Question: I'm making my library, and just when I thought understanding the pointers syntax, I just get confused, search on the web and get even more confused.
Basically I want to make a pool, here is what I actually want to do:

- - - -
---
'''
typedef struct {
int n;
(???)objects
} foo;
foo *the_pool;
'''
here's the code to manage my pool :
'''
void myc_pool_init ()
{
the_pool = (???)malloc(sizeof(???));
the_pool->n = 0;
the_pool->objects = NULL;
}
void myc_push_in_pool (void* object)
{
if (object != NULL) {
int i;
(???)new_pointers;
the_pool->n++;
new_pointers = (???)malloc(sizeof(???)*the_pool->n);
for (i = 0; i < the_pool->n - 1; ++i) {
new_pointers[i] = (the_pool->objects)[i]; // that doesn't work (as I'm not sure how to handle it)
}
new_array[i] = object;
free(the_pool->objects);
the_pool->objects = new_array; // that must be wrong
}
}
void myc_pool_cleanup ()
{
int i;
for (i = 0; i < the_pool->n; ++i)
free((the_pool->objects)[i]); // as in myc_push_in_pool, it doesn't work
free(the_pool->objects);
free(the_pool);
}
'''
any feedback would be very welcomed.
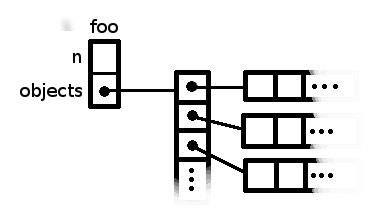
Answer: A straight answer to your question would be: use 'void *'. This type is very powerful as it allows you to put any kind of pointer in your pool. However, it's up to you to do the correct casts when retrieving a 'void *' pointer from your pool.
Your struct would look like this
'''
typedef struct {
int n;
(void **)objects
} foo;
foo *the_pool;
'''
As in, an array of pointers.
Your malloc:
'''
new_pointers = (void **)malloc(sizeof(void *)*the_pool->n);
'''
There is an performance issue here. You could simply allocate an array of a fixed size, and only reallocate if the number of elements exceeds a predefined load factor (= number used/ max size)
Also, instead of allocating a new pointer each time you add something to your pool, you could just use 'realloc' (<URL>
'''
the_pool->objects = (void **)realloc(the_pool->objects, the_pool->n* sizeof(void*));
'''
Realloc tries to increase the current allocated area, without the need to copy everything. Only if the function cannot increase the allocated area contiguously will it allocate a new area and copy everything.